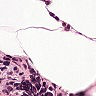
Metastatic tissue present: no